Question: I have a pretty simple layout that looks like this

The code for is this:
'''
<!DOCTYPE html>
<html>
<HEAD>
<LINK href="mystyle.css" title="compact" rel="stylesheet" type="text/css">
</HEAD>
<body>
<div id="wrap">
<div id="header">
<p> Im the header. </p>
</div>
<div id="nav">
<p> Im the nav. </p>
</div>
<div id="sidebar">
<p> sidebar here </p>
<p> sidebar here </p>
<p> sidebar here </p>
<p> sidebar here </p>
<p> sidebar here </p>
<p> sidebar here </p>
<p> sidebar here </p>
<p> sidebar here </p>
<p> sidebar here </p>
</div>
<div id="main">
<p> im the main </p>
<p> im the main </p>
<p> im the main </p>
<p> im the main </p>
<p> im the main </p>
<p> im the main </p>
<p> im the main </p>
<p> im the main </p>
<p> im the main </p>
<p> im the main </p>
<p> im the main </p>
<p> im the main </p>
</div>
<div id="footer">
<p> footer </p>
</div>
</div>
<body>
</html>
'''
Here is the CSS:
'''
#wrap
{
width: 100%;
background-color:blue;
padding: 10px;
}
#header
{
background-color:white;
width: 98%;
float: left;
padding: 10px;
}
#nav
{
background-color:yellow;
padding: 10px;
width:100%;
}
#main
{
width:100%;
background:green;
padding: 10px;
}
#sidebar
{
background-color:pink;
float:right;
float:top;
padding: 10px;
width:20%;
height:100%;
}
#footer
{
background-color:orange;
padding: 10px;
width:100%;
clear:both;
}
'''
Now I just dont know why I cant get the pink are / sidebar to fill all the space vertically, down to the orange footer?
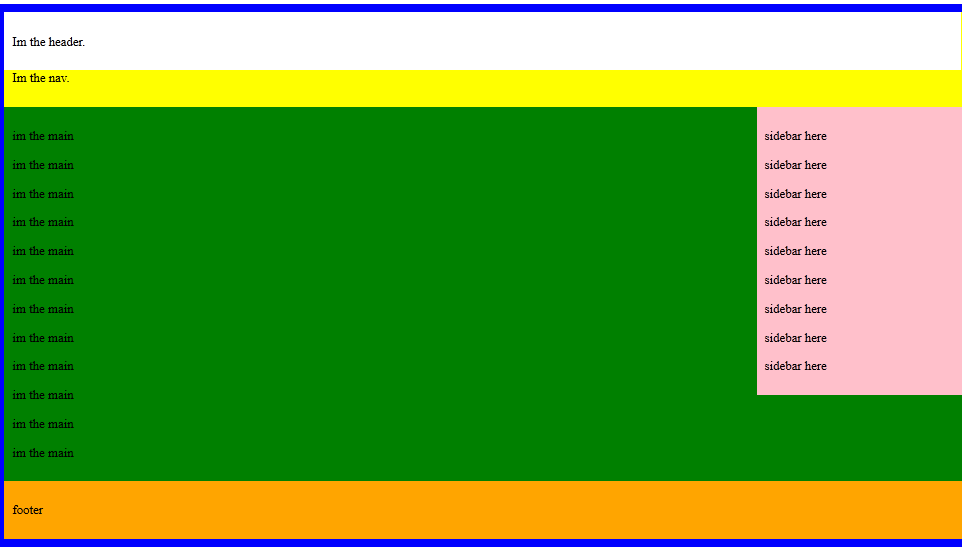
Answer: Example: <URL>
1) append '#sidebar' content to the '#main' element;
2) add 'position:relative' to the '#main' element;
3) add this extra code to the css file:
'''
#sidebar {
height:100%;
position:absolute;
right:0;
top:0;
background:pink;
}
'''